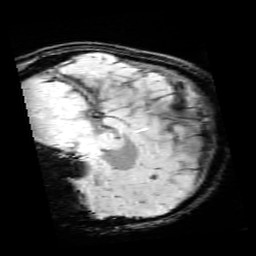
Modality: SWI
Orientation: sagittal
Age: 12
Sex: male
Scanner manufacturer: siemens
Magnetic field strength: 3 T
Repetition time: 0.027 s
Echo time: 0.02 s